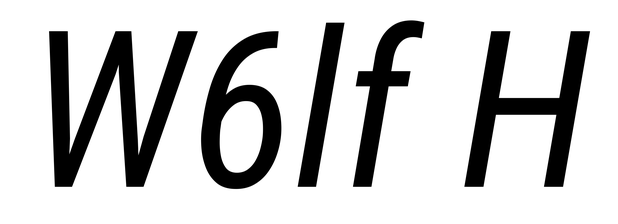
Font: Roboto-Italic_Condensed_Italic